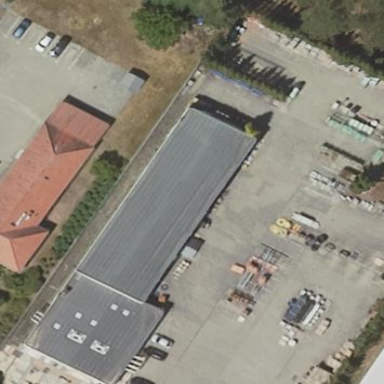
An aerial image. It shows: Trading shop located within building.